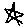
Label: star